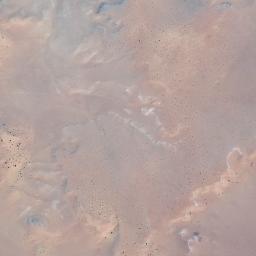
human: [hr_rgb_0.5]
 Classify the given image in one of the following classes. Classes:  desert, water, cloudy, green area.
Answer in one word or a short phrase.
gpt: desert